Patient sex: M
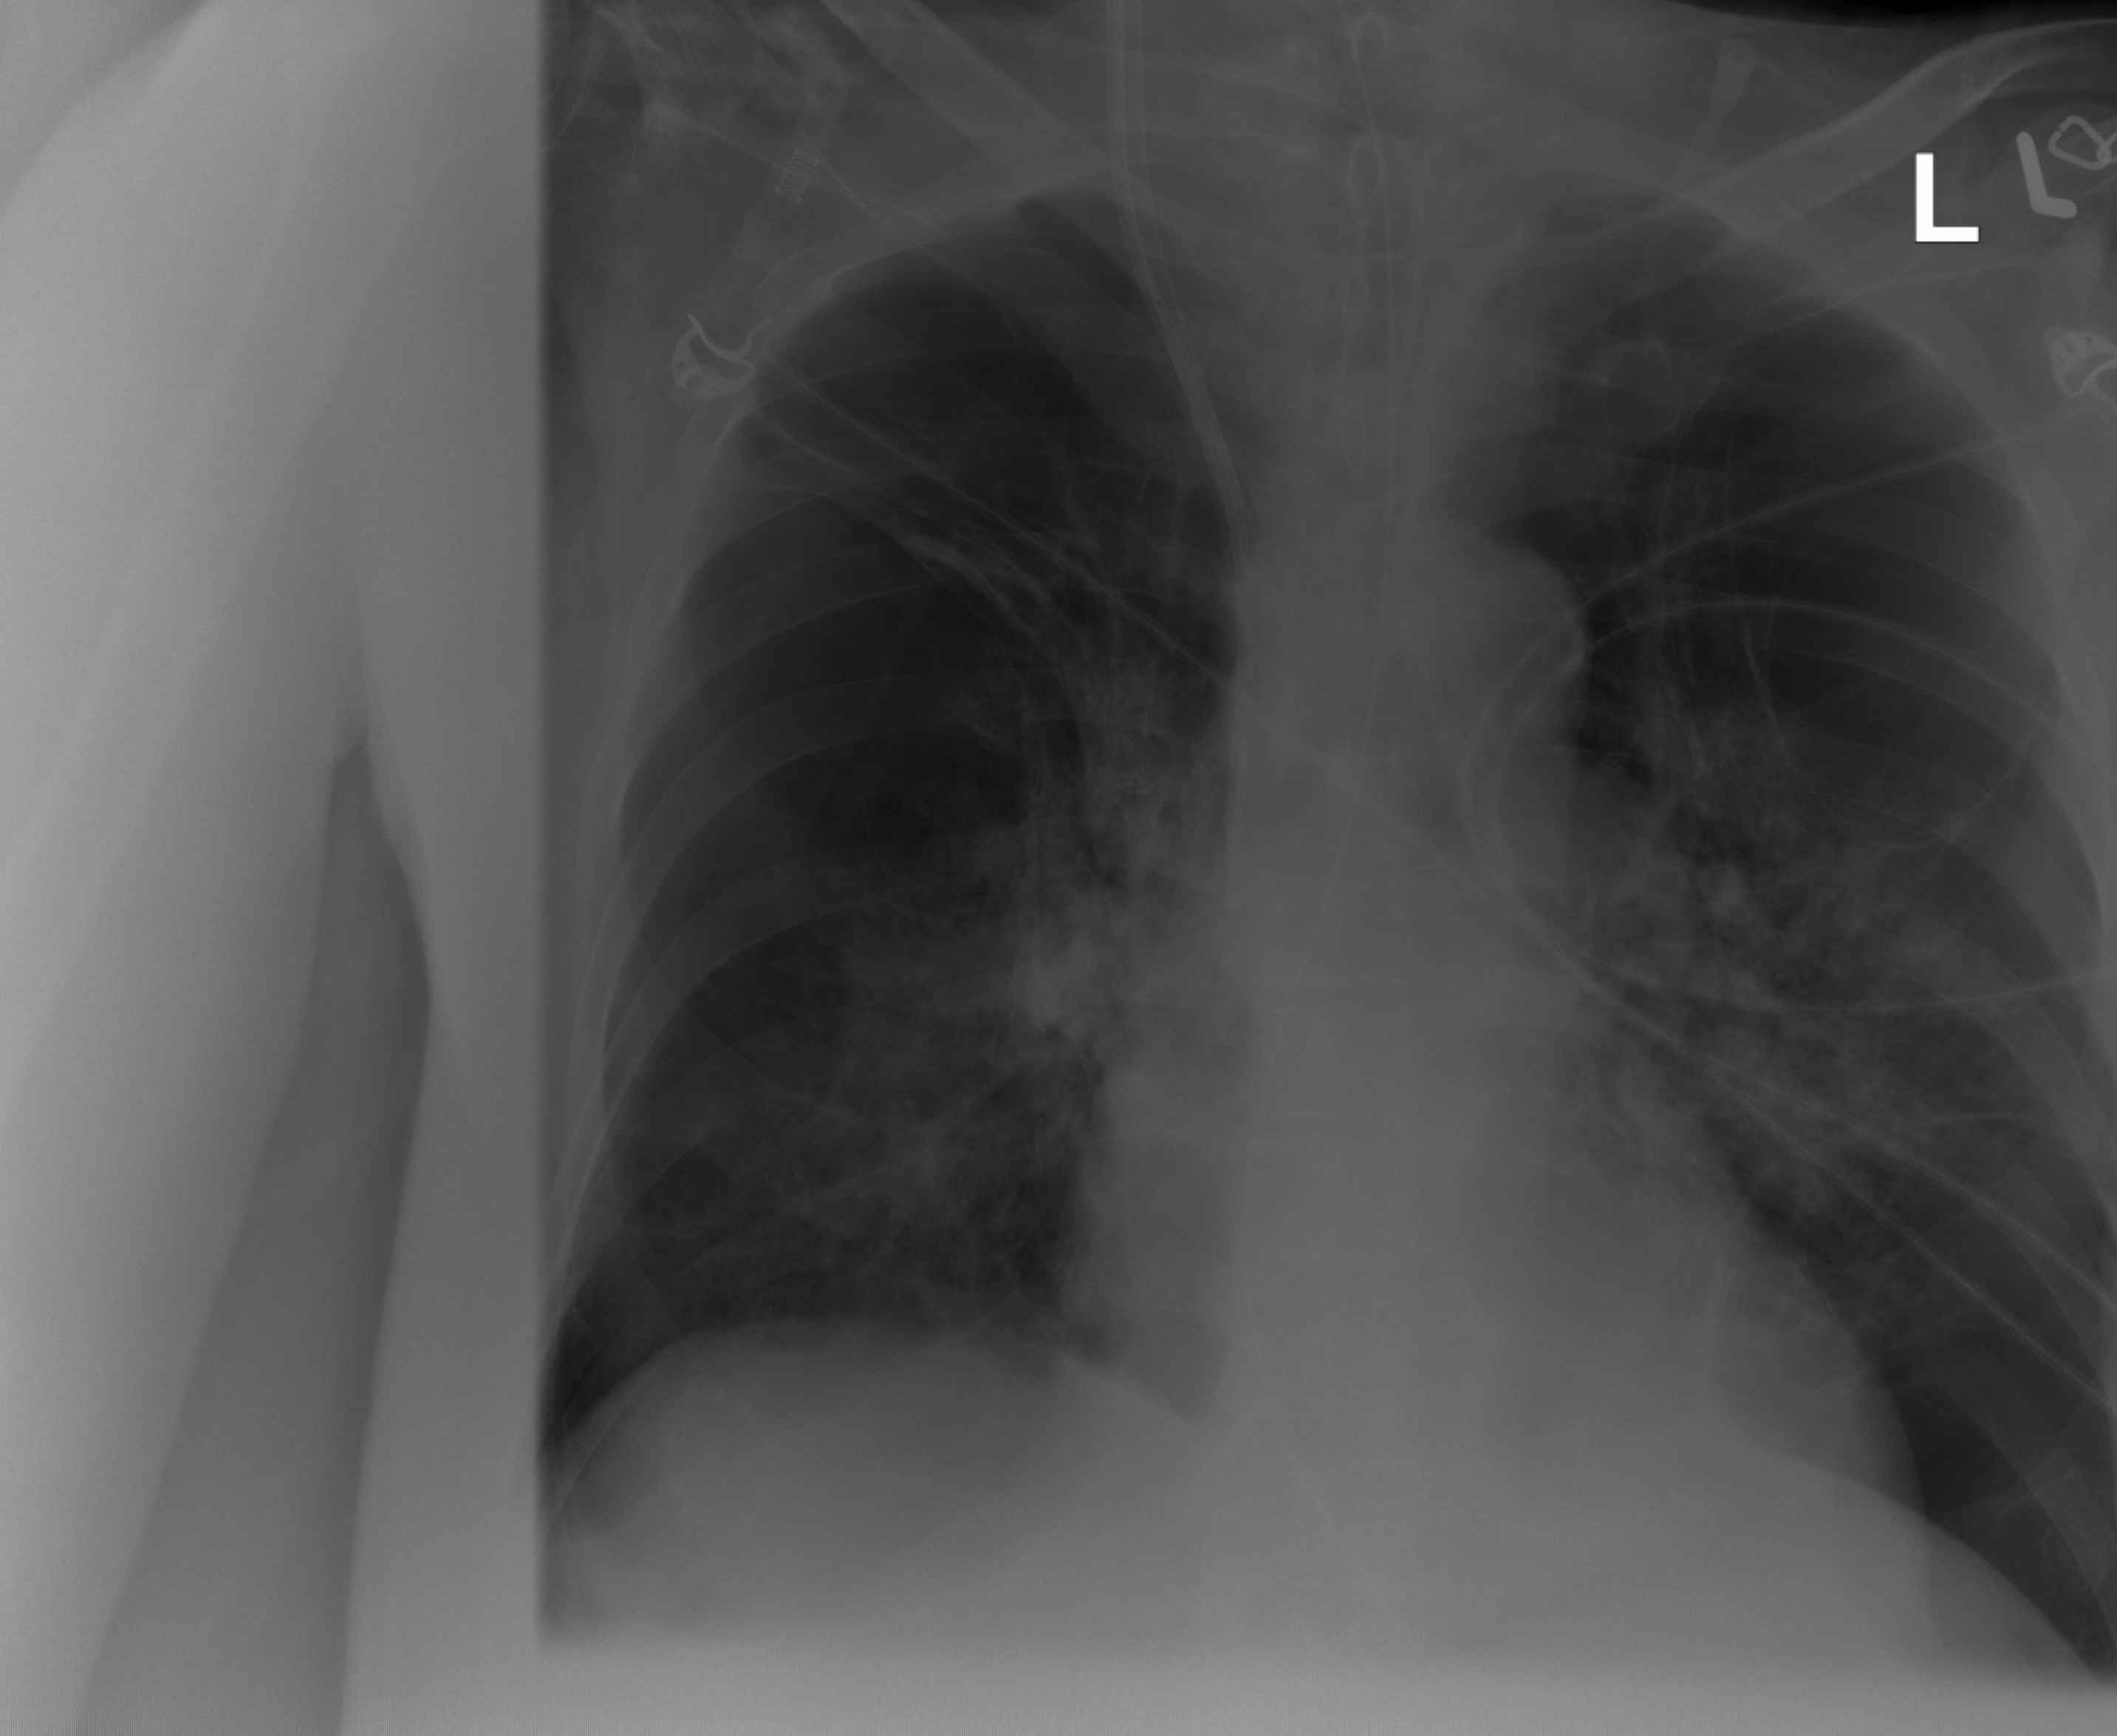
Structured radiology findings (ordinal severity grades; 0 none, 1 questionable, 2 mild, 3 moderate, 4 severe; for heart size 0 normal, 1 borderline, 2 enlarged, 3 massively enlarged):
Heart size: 0
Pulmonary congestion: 0
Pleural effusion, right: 0
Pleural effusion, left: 0
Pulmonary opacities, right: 2
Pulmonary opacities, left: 2
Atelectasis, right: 0
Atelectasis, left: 0